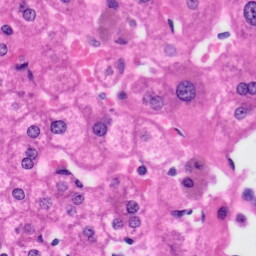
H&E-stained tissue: Liver